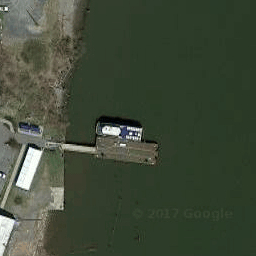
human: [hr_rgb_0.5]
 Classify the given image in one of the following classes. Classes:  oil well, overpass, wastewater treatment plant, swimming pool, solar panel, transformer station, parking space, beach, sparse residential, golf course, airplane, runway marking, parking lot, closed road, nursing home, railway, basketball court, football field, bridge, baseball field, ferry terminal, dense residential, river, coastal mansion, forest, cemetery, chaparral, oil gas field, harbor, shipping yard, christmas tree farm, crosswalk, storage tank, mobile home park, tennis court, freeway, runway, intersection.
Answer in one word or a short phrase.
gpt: ferry terminal